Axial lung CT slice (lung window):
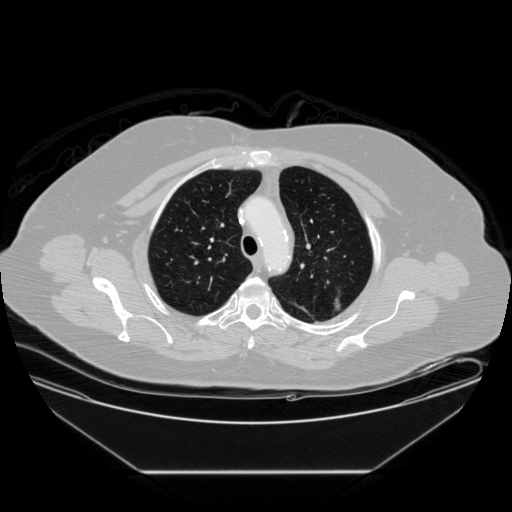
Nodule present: no